Aerial crown-view tile of a tropical tree (Barro Colorado Island, Panama), acquired 20250616:
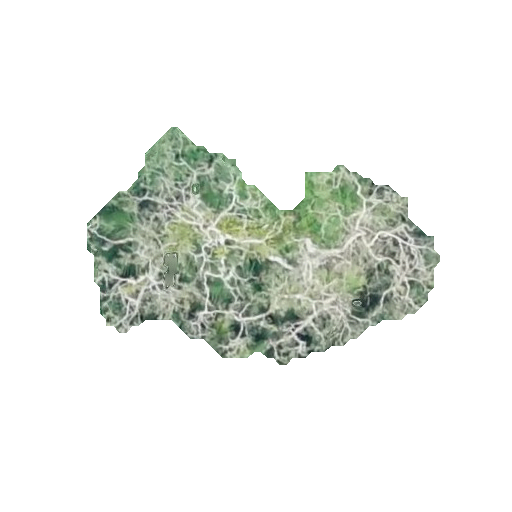
Species: Cordia alliodora
GBIF accepted scientific name: Cordia alliodora
Crown area: 76.909 m²